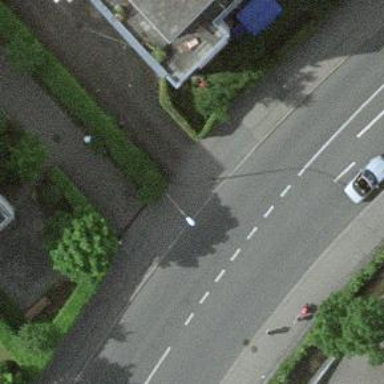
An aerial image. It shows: Cycle barrier.